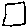
Label: square